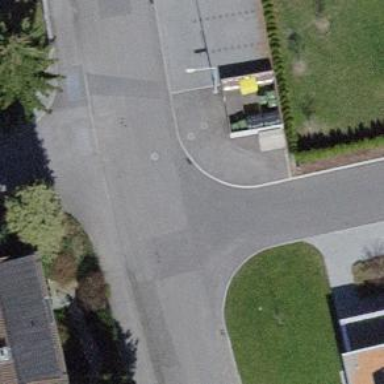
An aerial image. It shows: Kerb barrier.